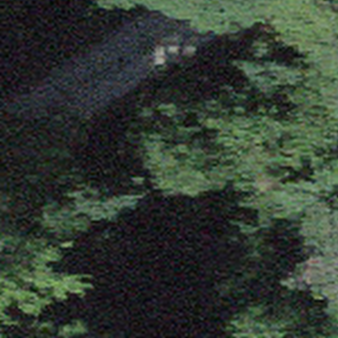
Label: other